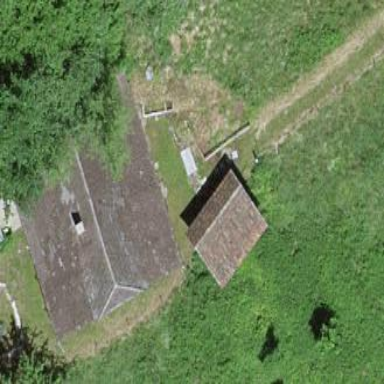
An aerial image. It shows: Farm building.